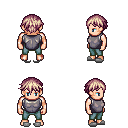
a pixel art fantasy rpg character, male body template, human, light skin, steel chest armor, teal pants, white blonde short bangs hairstyle, white slippers, four views (front, back, left, right), 2x2 character sprite sheet, small pixel art, hard edges, no anti-aliasing